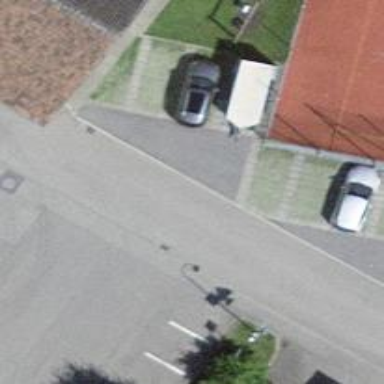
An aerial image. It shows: Road serving as parking aisle.